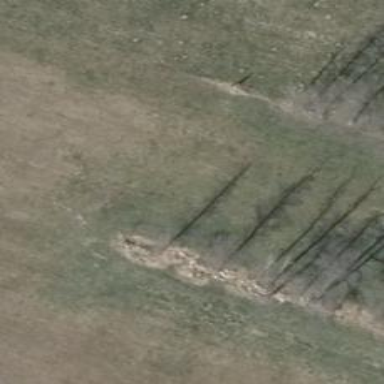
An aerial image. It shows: Row of trees in natural setting.